Question: Check the image
Basically I have a vector direction (c) that sits between two vectors (a and b) and I want to find P the point of intersection of the direction of c with the line defined by a and b.
So I have all three vectors in a plane, and want to find P.
Thanks!
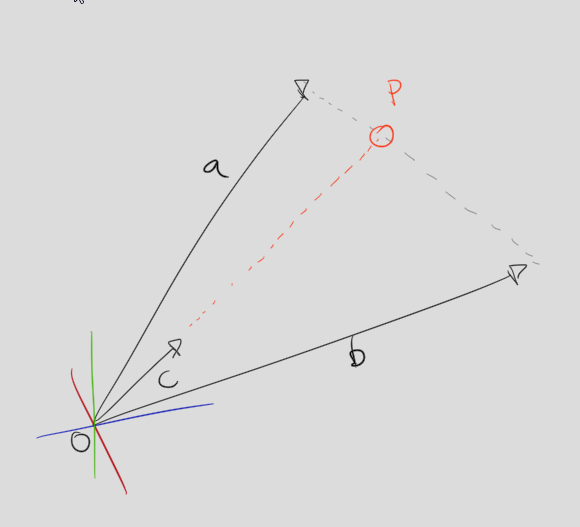
Answer: The vector is 'P = (1-t)*A+t*B' and you need to find 'P' such that 'CxP=0' where 'x' is the vector cross product. In the end I get
'''
t = (ax*cy-ay*cx)/(ax*cy-ay*cx-bx*cy+by*cx)
px = cx*(ax*by-ay*bx)/(ax*cy-ay*cx-bx*cy+by*cx)
py = cy*(ax*by-ay*bx)/(ax*cy-ay*cx-bx*cy+by*cx)
'''
Example, 'A=(1,6)', 'B=(5,2)', 'C=(0.5,0.8)'
'''
t = 11/26
px = 35/13
py = 56/13
'''
Check results with GeoGebra: